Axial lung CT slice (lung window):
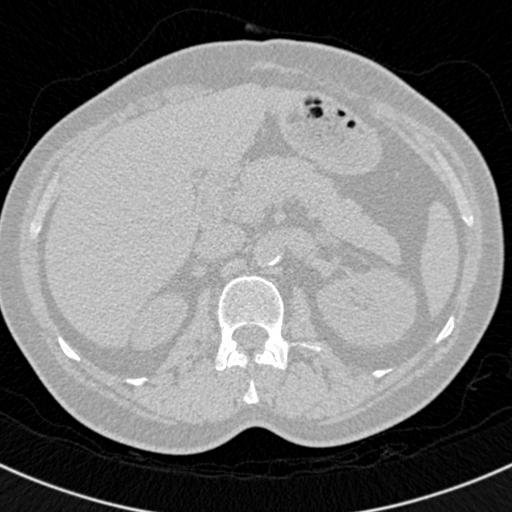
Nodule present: no